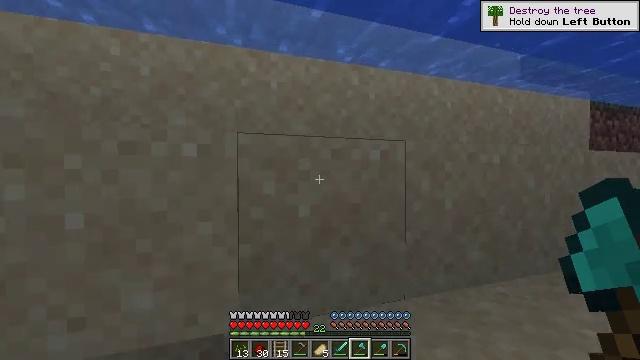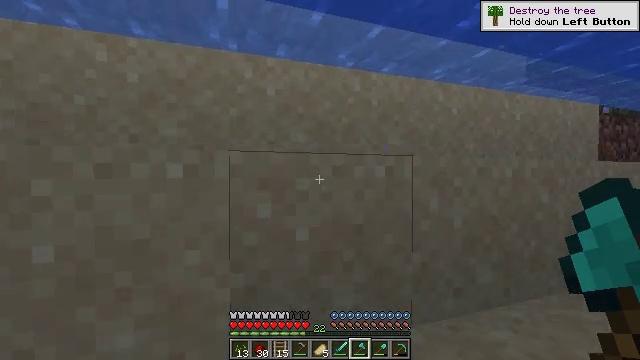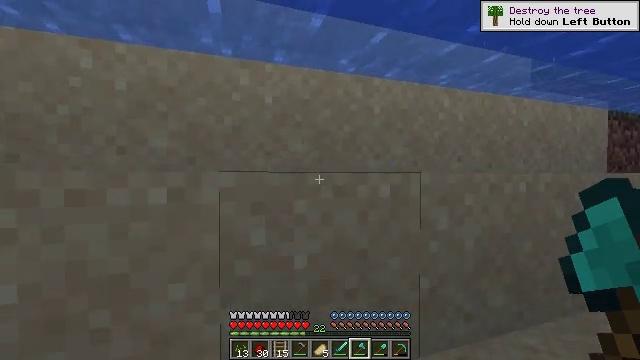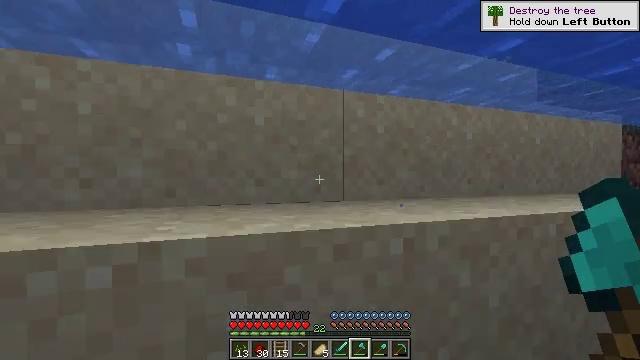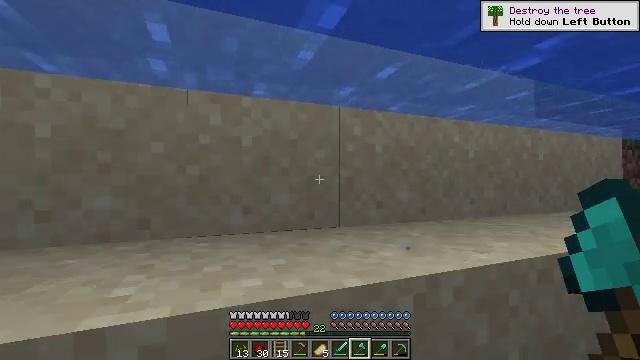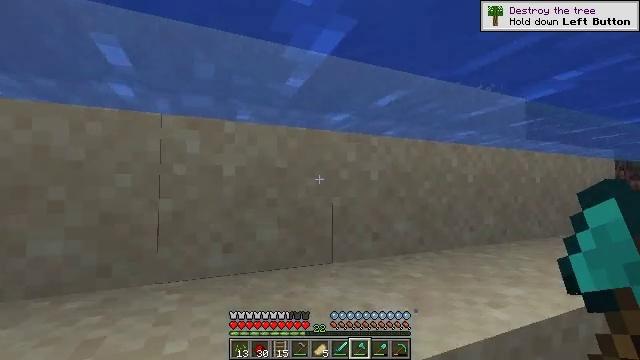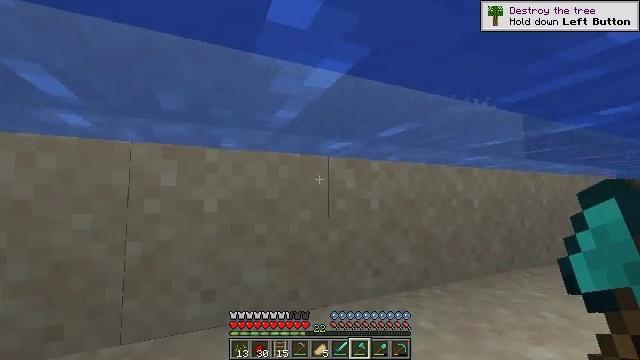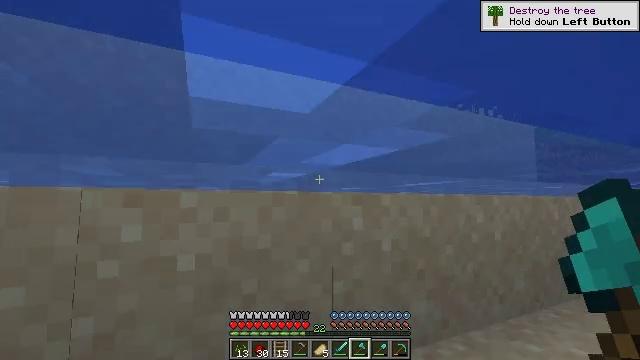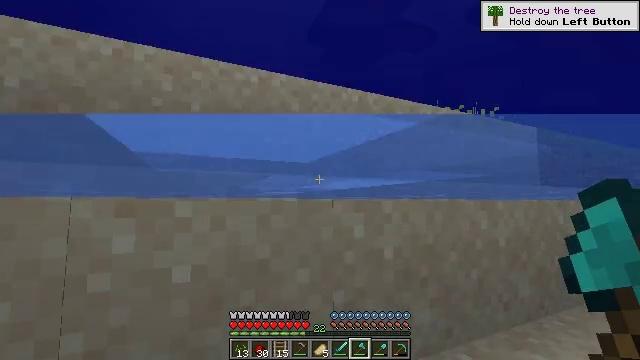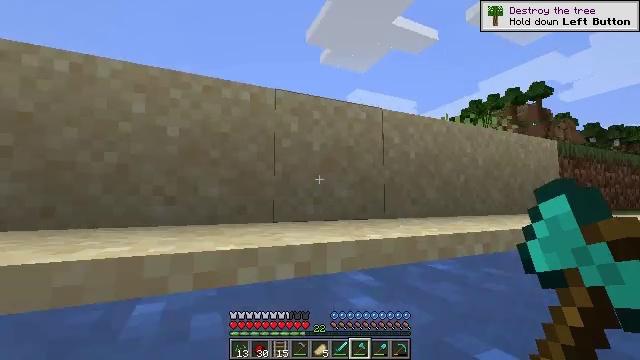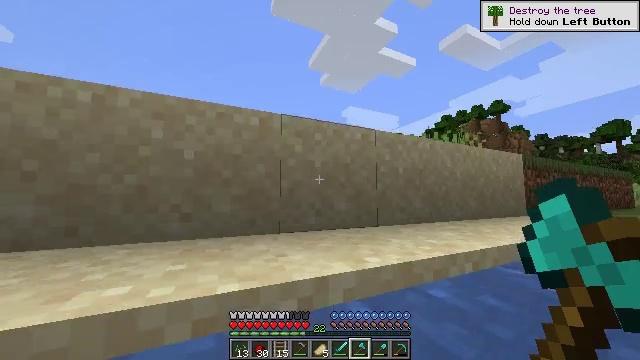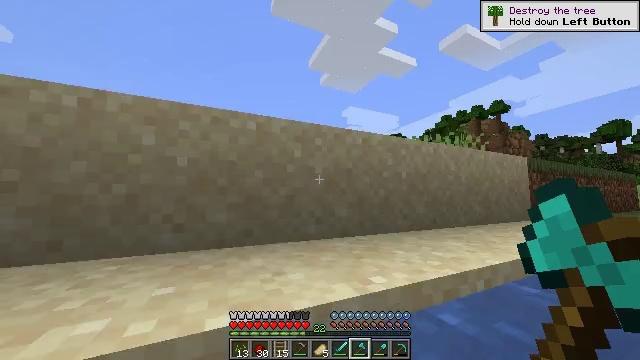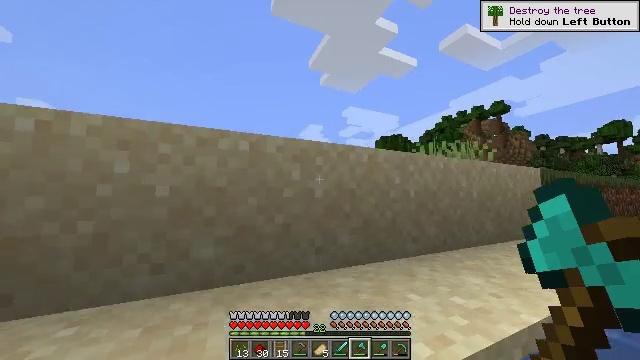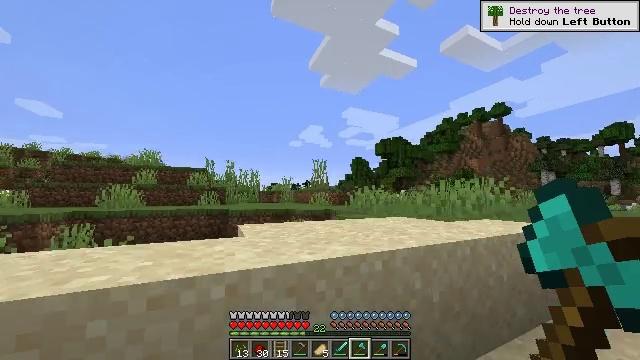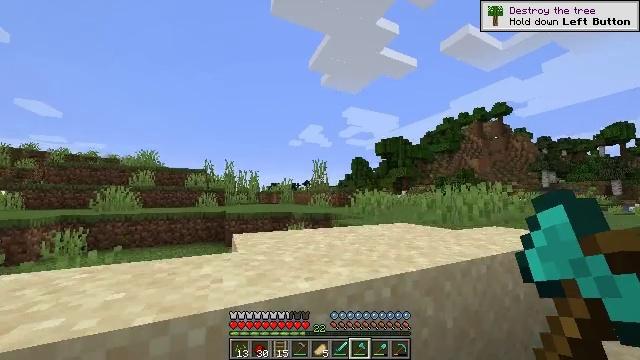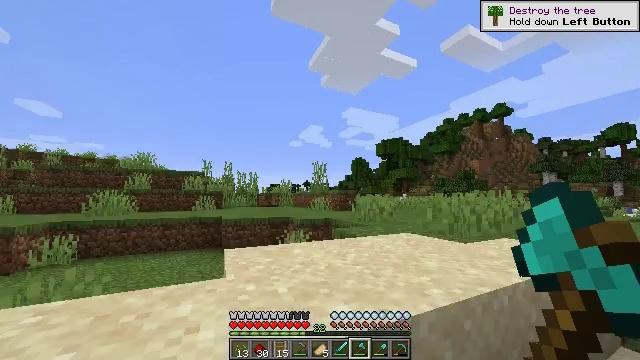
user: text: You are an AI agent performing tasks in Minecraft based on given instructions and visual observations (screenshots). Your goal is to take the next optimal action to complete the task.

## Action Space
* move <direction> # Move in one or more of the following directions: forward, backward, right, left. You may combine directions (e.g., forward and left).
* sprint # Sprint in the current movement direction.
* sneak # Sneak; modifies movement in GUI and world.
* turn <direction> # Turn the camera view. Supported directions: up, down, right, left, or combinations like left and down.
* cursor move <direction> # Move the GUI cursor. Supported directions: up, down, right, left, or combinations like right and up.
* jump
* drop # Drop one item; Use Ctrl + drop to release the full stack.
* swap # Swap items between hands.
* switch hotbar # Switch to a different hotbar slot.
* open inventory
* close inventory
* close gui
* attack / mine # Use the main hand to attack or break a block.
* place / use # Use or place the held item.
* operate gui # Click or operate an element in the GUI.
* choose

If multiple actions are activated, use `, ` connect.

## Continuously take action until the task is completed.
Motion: motion action
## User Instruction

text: Combat the chicken.
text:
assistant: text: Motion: move forward, jump
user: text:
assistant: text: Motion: move forward, jump
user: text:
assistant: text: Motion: move forward, jump
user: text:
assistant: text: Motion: move forward, turn right, jump
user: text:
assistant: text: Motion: move forward, sprint, turn right and up, jump
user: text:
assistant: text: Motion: move forward, sprint, turn right and up, jump
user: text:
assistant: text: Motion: move forward, sprint, jump
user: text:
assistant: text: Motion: move forward, sprint, jump
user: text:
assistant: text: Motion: move forward, jump
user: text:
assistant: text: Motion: move forward, jump
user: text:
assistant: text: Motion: move forward, jump
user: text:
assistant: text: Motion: move forward, jump
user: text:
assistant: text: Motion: move forward, jump
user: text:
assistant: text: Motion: move forward, jump
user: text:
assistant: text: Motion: move forward, sprint, jump
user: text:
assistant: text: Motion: move forward, sprint, jump
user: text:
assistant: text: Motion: move forward, sprint, turn down, jump
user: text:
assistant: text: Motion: move forward, sprint, turn down, jump
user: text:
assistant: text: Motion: move forward, sprint, turn down, jump
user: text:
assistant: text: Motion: move forward, sprint, turn down, jump
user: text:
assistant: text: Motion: move forward, sprint, turn down, jump
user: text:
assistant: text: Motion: move forward, sprint, turn down, jump
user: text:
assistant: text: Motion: move forward, sprint, turn down, jump
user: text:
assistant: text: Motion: move forward, sprint, jump
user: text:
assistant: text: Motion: move forward, sprint, turn down, jump
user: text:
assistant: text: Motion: move forward, sprint, turn right and down, jump
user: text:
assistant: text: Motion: move forward, sprint, turn right, jump
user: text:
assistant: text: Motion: move forward, turn right, jump
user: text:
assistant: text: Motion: move forward, turn right, jump
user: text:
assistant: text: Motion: move forward, turn right, jump